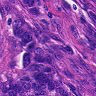
Metastatic tissue present: yes